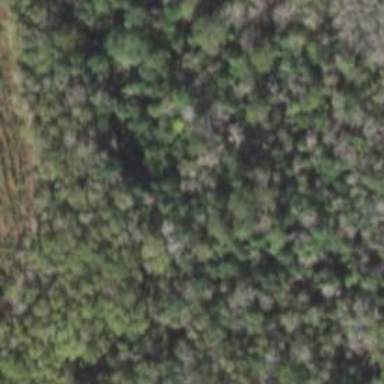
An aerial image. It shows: Mixed woodland area with various types of leaves.